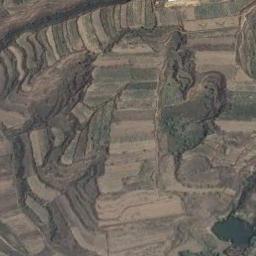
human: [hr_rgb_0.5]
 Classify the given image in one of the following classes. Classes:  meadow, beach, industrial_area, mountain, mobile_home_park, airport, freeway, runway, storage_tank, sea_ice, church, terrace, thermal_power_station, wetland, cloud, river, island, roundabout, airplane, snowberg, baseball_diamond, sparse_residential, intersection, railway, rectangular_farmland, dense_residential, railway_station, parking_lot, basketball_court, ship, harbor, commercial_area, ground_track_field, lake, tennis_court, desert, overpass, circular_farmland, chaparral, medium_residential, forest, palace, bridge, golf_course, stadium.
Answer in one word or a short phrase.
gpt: terrace